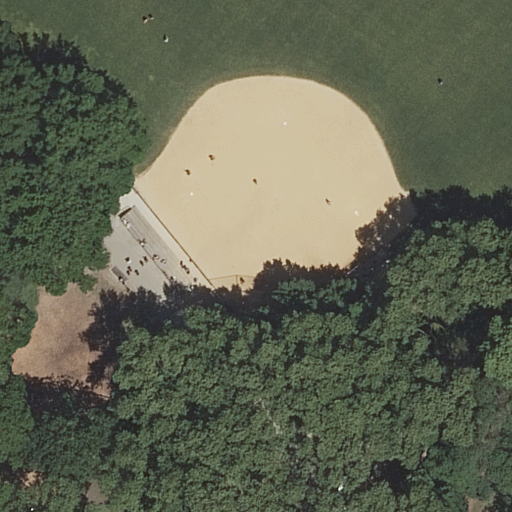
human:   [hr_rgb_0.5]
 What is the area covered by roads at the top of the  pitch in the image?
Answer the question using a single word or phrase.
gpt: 0m2

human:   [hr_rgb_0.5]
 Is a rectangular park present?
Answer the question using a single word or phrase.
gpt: yes

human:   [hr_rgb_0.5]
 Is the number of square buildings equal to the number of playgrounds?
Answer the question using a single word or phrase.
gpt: no

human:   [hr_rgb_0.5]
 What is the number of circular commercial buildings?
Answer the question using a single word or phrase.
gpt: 0

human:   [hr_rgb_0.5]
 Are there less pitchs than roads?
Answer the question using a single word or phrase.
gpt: yes

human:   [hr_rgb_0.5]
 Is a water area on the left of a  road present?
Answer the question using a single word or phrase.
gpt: no

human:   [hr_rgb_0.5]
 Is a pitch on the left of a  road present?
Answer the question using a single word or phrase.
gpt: no

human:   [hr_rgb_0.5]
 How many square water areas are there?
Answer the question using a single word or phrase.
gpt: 0

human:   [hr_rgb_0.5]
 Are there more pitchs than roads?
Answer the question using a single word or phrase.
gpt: no

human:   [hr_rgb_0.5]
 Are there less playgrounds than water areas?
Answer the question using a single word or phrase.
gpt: no

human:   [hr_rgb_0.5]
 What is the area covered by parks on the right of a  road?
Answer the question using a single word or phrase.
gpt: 0m2

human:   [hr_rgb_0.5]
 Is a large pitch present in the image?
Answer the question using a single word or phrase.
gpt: yes

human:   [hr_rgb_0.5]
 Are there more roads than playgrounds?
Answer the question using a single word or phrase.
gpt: yes

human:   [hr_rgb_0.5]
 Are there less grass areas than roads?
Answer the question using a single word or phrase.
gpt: yes

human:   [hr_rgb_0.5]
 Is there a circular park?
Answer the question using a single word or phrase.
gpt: no

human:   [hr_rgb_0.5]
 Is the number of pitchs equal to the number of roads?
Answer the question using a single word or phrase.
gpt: no

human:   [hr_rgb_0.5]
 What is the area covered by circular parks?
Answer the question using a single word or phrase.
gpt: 0m2

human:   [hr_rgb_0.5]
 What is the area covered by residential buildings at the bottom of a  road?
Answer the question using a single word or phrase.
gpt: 0m2

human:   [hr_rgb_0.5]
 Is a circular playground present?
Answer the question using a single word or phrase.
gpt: no

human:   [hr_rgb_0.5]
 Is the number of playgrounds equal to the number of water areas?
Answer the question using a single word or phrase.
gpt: no

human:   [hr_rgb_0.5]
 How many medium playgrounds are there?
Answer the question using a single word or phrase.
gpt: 0

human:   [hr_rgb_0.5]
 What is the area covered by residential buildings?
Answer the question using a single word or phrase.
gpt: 0m2

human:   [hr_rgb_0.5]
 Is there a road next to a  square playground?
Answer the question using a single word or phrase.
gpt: no

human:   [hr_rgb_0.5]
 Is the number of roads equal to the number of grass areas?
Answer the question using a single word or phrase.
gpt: no

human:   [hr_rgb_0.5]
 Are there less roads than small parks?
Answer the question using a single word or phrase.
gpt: no

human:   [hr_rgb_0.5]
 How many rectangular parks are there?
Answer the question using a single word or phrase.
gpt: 1

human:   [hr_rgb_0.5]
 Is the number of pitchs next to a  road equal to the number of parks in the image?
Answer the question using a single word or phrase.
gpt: yes

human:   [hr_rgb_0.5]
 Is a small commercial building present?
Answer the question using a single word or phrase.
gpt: no

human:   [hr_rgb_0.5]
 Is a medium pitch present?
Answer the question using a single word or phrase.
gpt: no

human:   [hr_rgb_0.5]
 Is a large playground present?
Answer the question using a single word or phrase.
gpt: yes

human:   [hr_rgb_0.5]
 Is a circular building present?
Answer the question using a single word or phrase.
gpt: no

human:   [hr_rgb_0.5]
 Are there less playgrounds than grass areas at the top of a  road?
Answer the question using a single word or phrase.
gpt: no

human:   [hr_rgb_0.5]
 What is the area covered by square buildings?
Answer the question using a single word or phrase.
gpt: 0m2

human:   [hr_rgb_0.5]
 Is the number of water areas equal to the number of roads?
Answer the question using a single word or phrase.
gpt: no

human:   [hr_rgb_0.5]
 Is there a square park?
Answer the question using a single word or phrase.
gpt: no

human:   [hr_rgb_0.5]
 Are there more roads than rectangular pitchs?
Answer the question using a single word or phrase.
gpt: yes